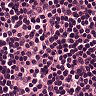
Metastatic tissue present: no